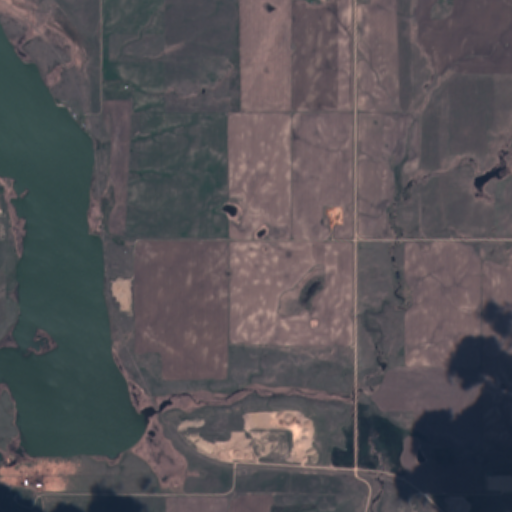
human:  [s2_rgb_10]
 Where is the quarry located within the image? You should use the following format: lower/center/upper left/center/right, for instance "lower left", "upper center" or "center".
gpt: The quarry is located in the lower center of the image.
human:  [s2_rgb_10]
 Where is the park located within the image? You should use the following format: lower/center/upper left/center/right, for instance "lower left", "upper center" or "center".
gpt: There is no park in the image.